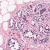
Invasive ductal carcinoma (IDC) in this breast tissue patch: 0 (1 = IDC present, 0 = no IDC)